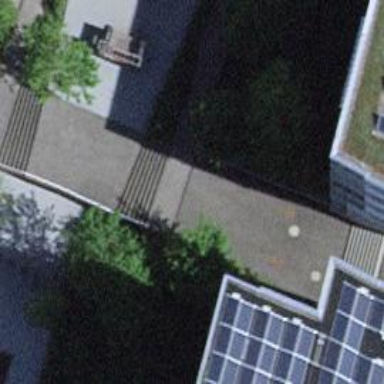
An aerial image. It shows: Asphalt steps along the road.